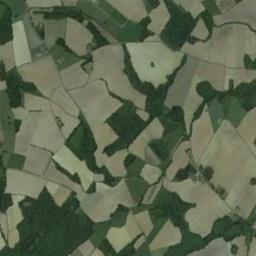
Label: rectangular_farmland